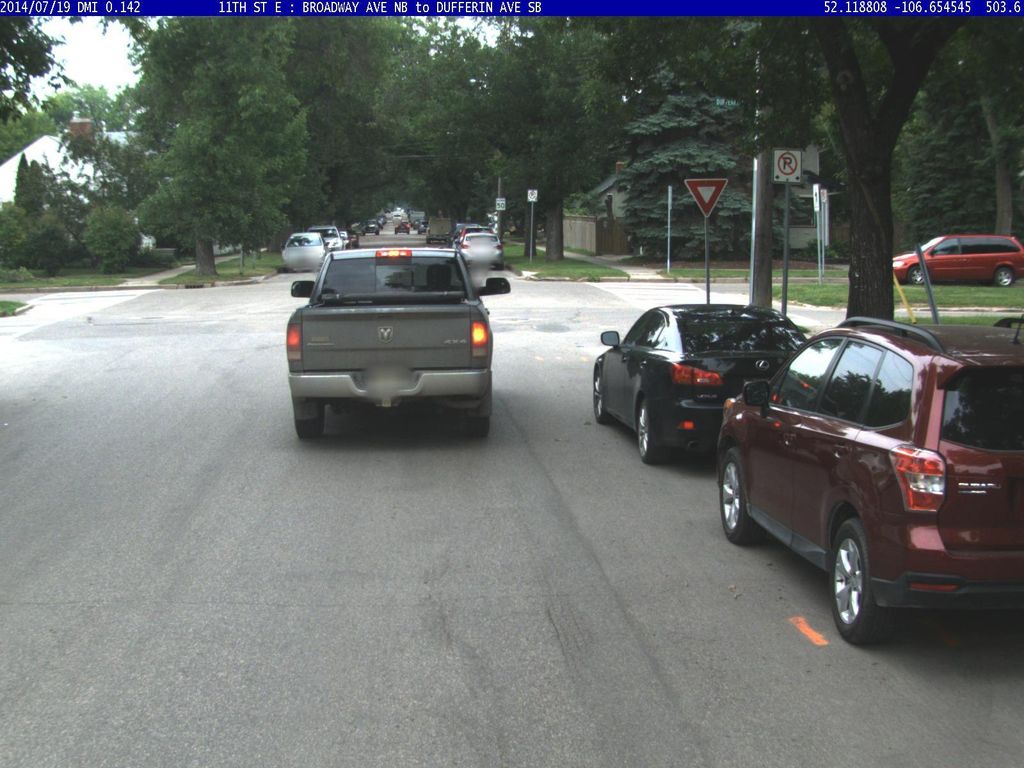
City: saskatoon